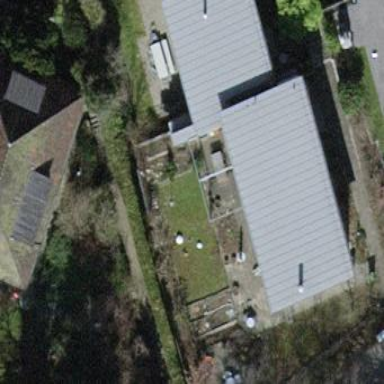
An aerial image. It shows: Flat-roofed building.